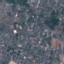
Label: Residential